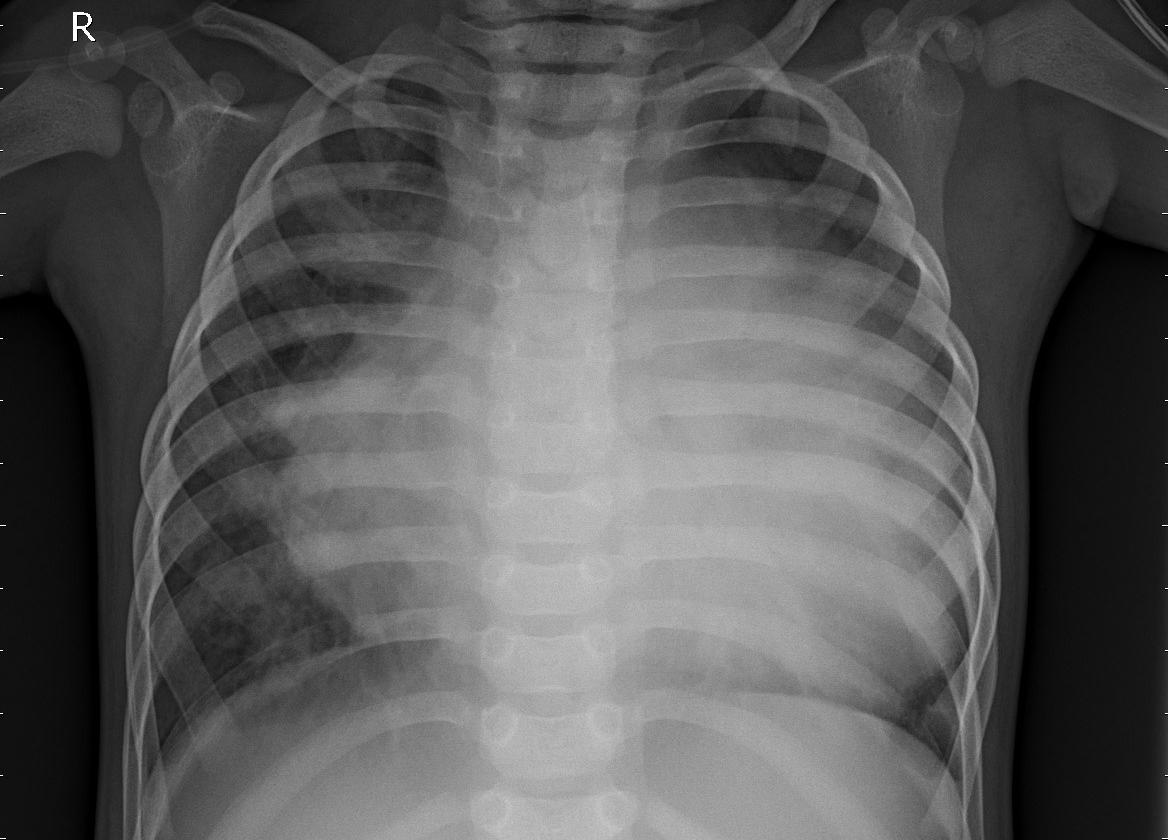
Diagnosis: PNEUMONIA